Question: I would like to draw an image as below using android drawable something as below:

I could do the arrow but when I add circle, the image gets distorted.
'''
<layer-list xmlns:android="http://schemas.android.com/apk/res/android" >
<item>
<shape>
<solid android:color="@android:color/transparent"/>
<size android:width="2dp" android:height="50dp"/>
</shape>
</item>
<item android:bottom="20dp">
<rotate
android:fromDegrees="45"
android:toDegrees="45">
<shape android:shape="rectangle">
<solid android:color="#F0AD4E"/>
<corners
android:radius="0dp"
android:bottomRightRadius="0dp"
android:bottomLeftRadius="0dp"/>
</shape>
</rotate>
</item>
<item android:top="20dp">
<rotate
android:fromDegrees="-45"
android:toDegrees="45">
<shape android:shape="rectangle">
<solid android:color="#F0AD4E"/>
<corners
android:radius="0dp"
android:topRightRadius="0dp"
android:topLeftRadius="0dp"/>
</shape>
</rotate>
</item>
'''
Can anyone help me to complete the picture.
Thanks.
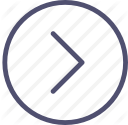
Answer: Don't use drawables for this, use a custom view and canvas.
'''
import android.content.Context;
import android.graphics.Canvas;
import android.graphics.Paint;
import android.util.AttributeSet;
import android.view.View;
/**
* Created by Bojan on 17.5.2015.
*/
public class CircleRightArrow extends View {
private int circleColor = 0xFF505070;
private int arrowColor = 0xFF505070;
private int measuredSize;
private int strokeWidth;
private Paint mCirclePiant, mArrowPaint;
public CircleRightArrow(Context context) {
super(context);
init(context, null, 0);
}
public CircleRightArrow(Context context, AttributeSet attrs) {
super(context, attrs);
init(context, attrs, 0);
}
public CircleRightArrow(Context context, AttributeSet attrs, int defStyleAttr) {
super(context, attrs, defStyleAttr);
init(context, attrs, defStyleAttr);
}
private void init(Context context, AttributeSet attributeSet, int defStyle) {
mCirclePiant = new Paint(Paint.ANTI_ALIAS_FLAG);
mCirclePiant.setColor(circleColor);
mCirclePiant.setStyle(Paint.Style.STROKE);
mArrowPaint = new Paint(Paint.ANTI_ALIAS_FLAG);
mArrowPaint.setColor(arrowColor);
mArrowPaint.setStyle(Paint.Style.STROKE);
mArrowPaint.setStrokeCap(Paint.Cap.ROUND);
}
@Override
protected void onMeasure(int widthMeasureSpec, int heightMeasureSpec) {
int measuredHeight = getDefaultSize(getSuggestedMinimumHeight(), heightMeasureSpec);
int measuredWidth = getDefaultSize(getSuggestedMinimumWidth(), widthMeasureSpec);
measuredSize = Math.min(measuredHeight, measuredWidth);
strokeWidth = Math.round(measuredSize * 0.05f);
mCirclePiant.setStrokeWidth(strokeWidth);
mArrowPaint.setStrokeWidth(strokeWidth);
// Make a square
setMeasuredDimension(measuredSize + strokeWidth, measuredSize + strokeWidth);
}
@Override
protected void onDraw(Canvas canvas) {
super.onDraw(canvas);
if (measuredSize <= 0) {
// Not much we can draw, can we
return;
}
float center = (measuredSize + strokeWidth) * 0.5f;
canvas.drawCircle(center, center, measuredSize * 0.5f, mCirclePiant);
canvas.drawLine(center + 0.2f * measuredSize, center, center - 0.1f * measuredSize, center + 0.2f * measuredSize, mArrowPaint);
canvas.drawLine(center + 0.2f * measuredSize, center, center - 0.1f * measuredSize, center - 0.2f * measuredSize, mArrowPaint);
}
}
'''
Result of 50x50dp at 1920x1080p